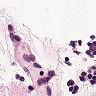
Metastatic tissue present: no